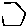
Label: hexagon